Interaction volume radius: 10 \u00c5
Interaction volume height: 25 \u00c5
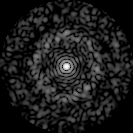
Disorder parameter: 0.8487